Question: I wrote my own method used in list_display (admin class), like this:
'''
class MyClassAdmin(admin.ModelAdmin):
list_display = ('my_own_method')
def my_own_method(self, obj):
if [condition]:
return True
else:
return False
'''
but this value is displayed on list as text (True or False), not as default django boolean icons like this:

What should I do to change this?
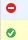
Answer: Change your code to the following:
'''
class MyClassAdmin(admin.ModelAdmin):
list_display = ('my_own_method')
def my_own_method(self, obj):
if [condition]:
return True
else:
return False
my_own_method.boolean = True
'''
which can be found in the <URL> on 'list_display':
> If the string given is a method of the model, ModelAdmin or a callable that returns True or False Django will display a pretty "on" or "off" icon if you give the method a boolean attribute whose value is True.